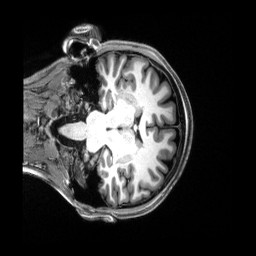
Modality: T1w
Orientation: coronal
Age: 20
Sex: female
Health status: healthy
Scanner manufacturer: siemens
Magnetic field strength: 3 T
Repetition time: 2.5 s
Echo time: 0.00222 s